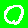
Digit: 0